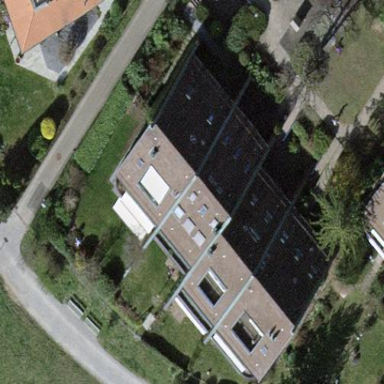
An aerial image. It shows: Building with pitched roof.